Interaction volume radius: 5 \u00c5
Interaction volume height: 10 \u00c5
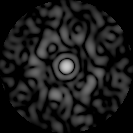
Disorder parameter: 0.822